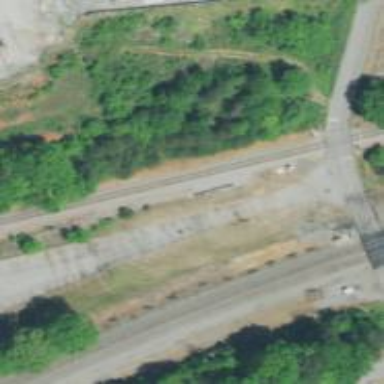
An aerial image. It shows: Abandoned spur railway.